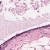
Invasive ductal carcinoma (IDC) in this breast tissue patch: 0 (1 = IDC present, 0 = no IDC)